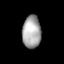
Tissue: lung
Cell type: Endothelial cells
Senescence score: 0.5681
Nuclear area (px): 595
Mean DAPI intensity: 165.997